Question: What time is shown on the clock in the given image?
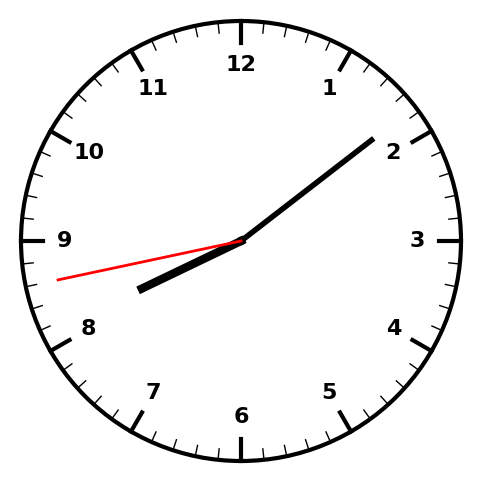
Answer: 08:08:43